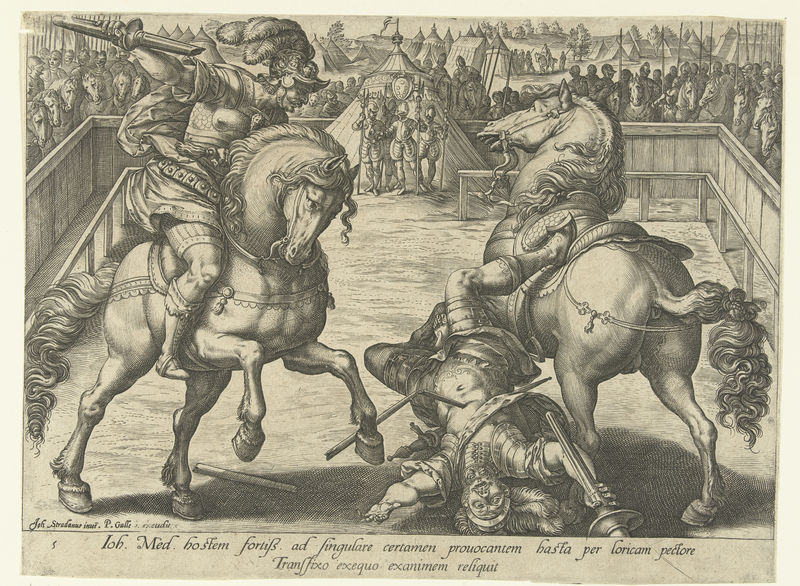
Titel: Giovanni de' Medici verslaat zijn tegenstander in een ruitergevecht
Künstler: Hendrick Goltzius
Standort: Amsterdam
Institution: Rijksmuseum
Schlagwörter: kampf, kämpfer, männer, zeichnung, pferd, pferde, reiter, schrift, zuschauer, lanze, soldaten, wettkampf, arena, druckgrafik, stich, helm, ritter, heer, speere, spektakel, zelt, latein, türke, besiegen, fallend, turnier, ritterkampf